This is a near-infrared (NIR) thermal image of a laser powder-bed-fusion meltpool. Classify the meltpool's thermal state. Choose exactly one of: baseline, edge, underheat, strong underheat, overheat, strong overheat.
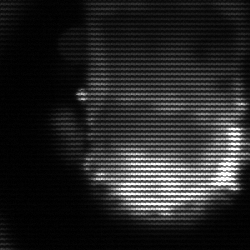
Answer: baseline